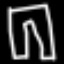
Label: pants